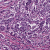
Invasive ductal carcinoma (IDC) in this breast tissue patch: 1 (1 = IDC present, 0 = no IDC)